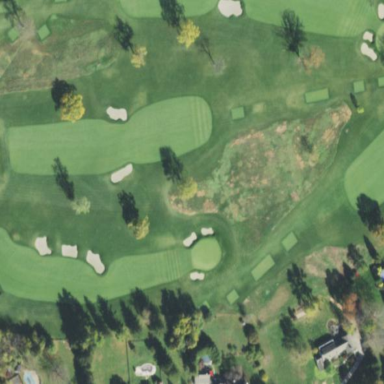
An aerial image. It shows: Area with grass used as rough in golf course.